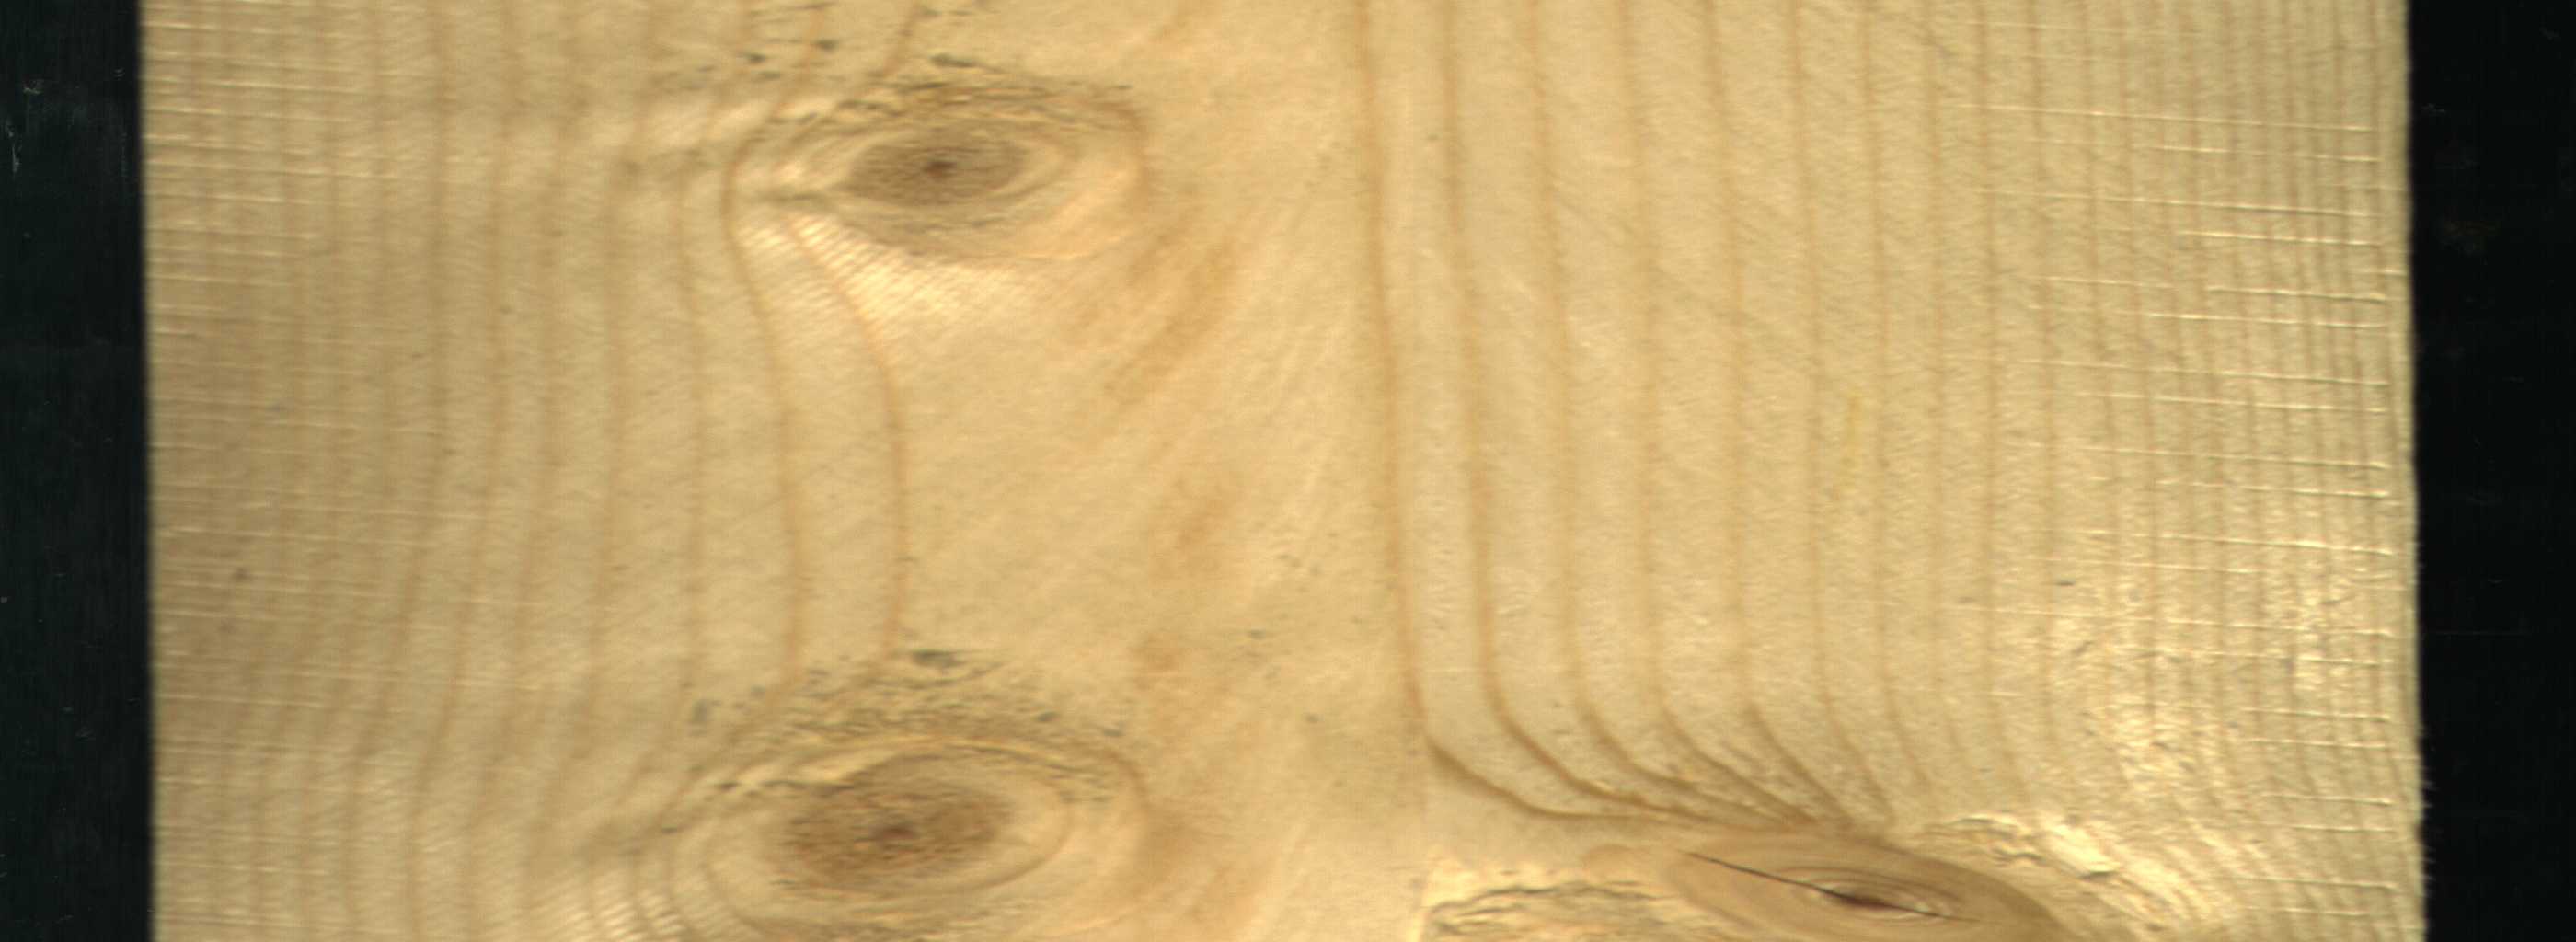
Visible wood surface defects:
knot_with_crack
Live_Knot
Live_Knot